Question: I have problem to select item from 'listbox' and check item in 'checkedlistbox'.
How can I select item from 'listbox' and then check in 'checkedlistbox'?

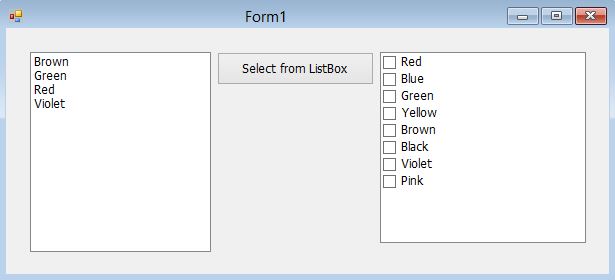
Answer: if I understand your question right :
What you need is the method GetItemCheckState.
Usage as follows:
Try This :
'''
foreach (var item in listBox1.Items)
{
for (int i = 0; i < checkedListBox1.Items.Count; i++)
{
checkedListBox1.SetItemChecked(i, false);//First uncheck the old value!
//
for (int x = 0; x < listBox1.Items.Count; x++)
{
if (checkedListBox1.Items[i].ToString() == listBox1.Items[x].ToString())
{
//Check only if they match!
checkedListBox1.SetItemChecked(i, true);
}
}
}
}
'''